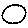
Label: circle